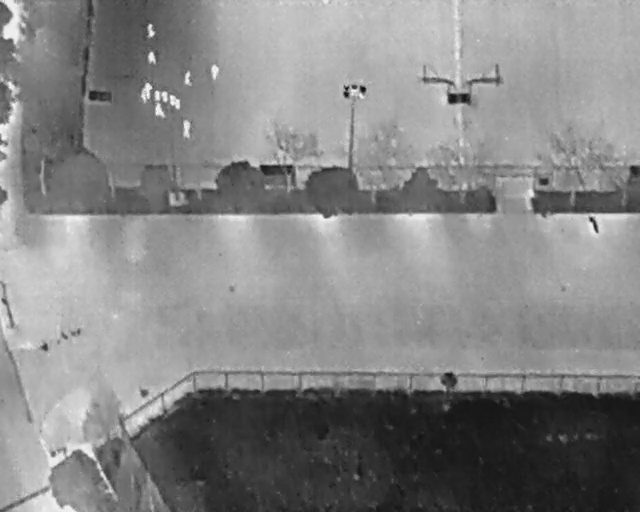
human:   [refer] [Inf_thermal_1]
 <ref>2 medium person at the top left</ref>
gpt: <box>[[27, 24, 30, 26, 2], [23, 20, 26, 22, 2]]</box>